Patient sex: F
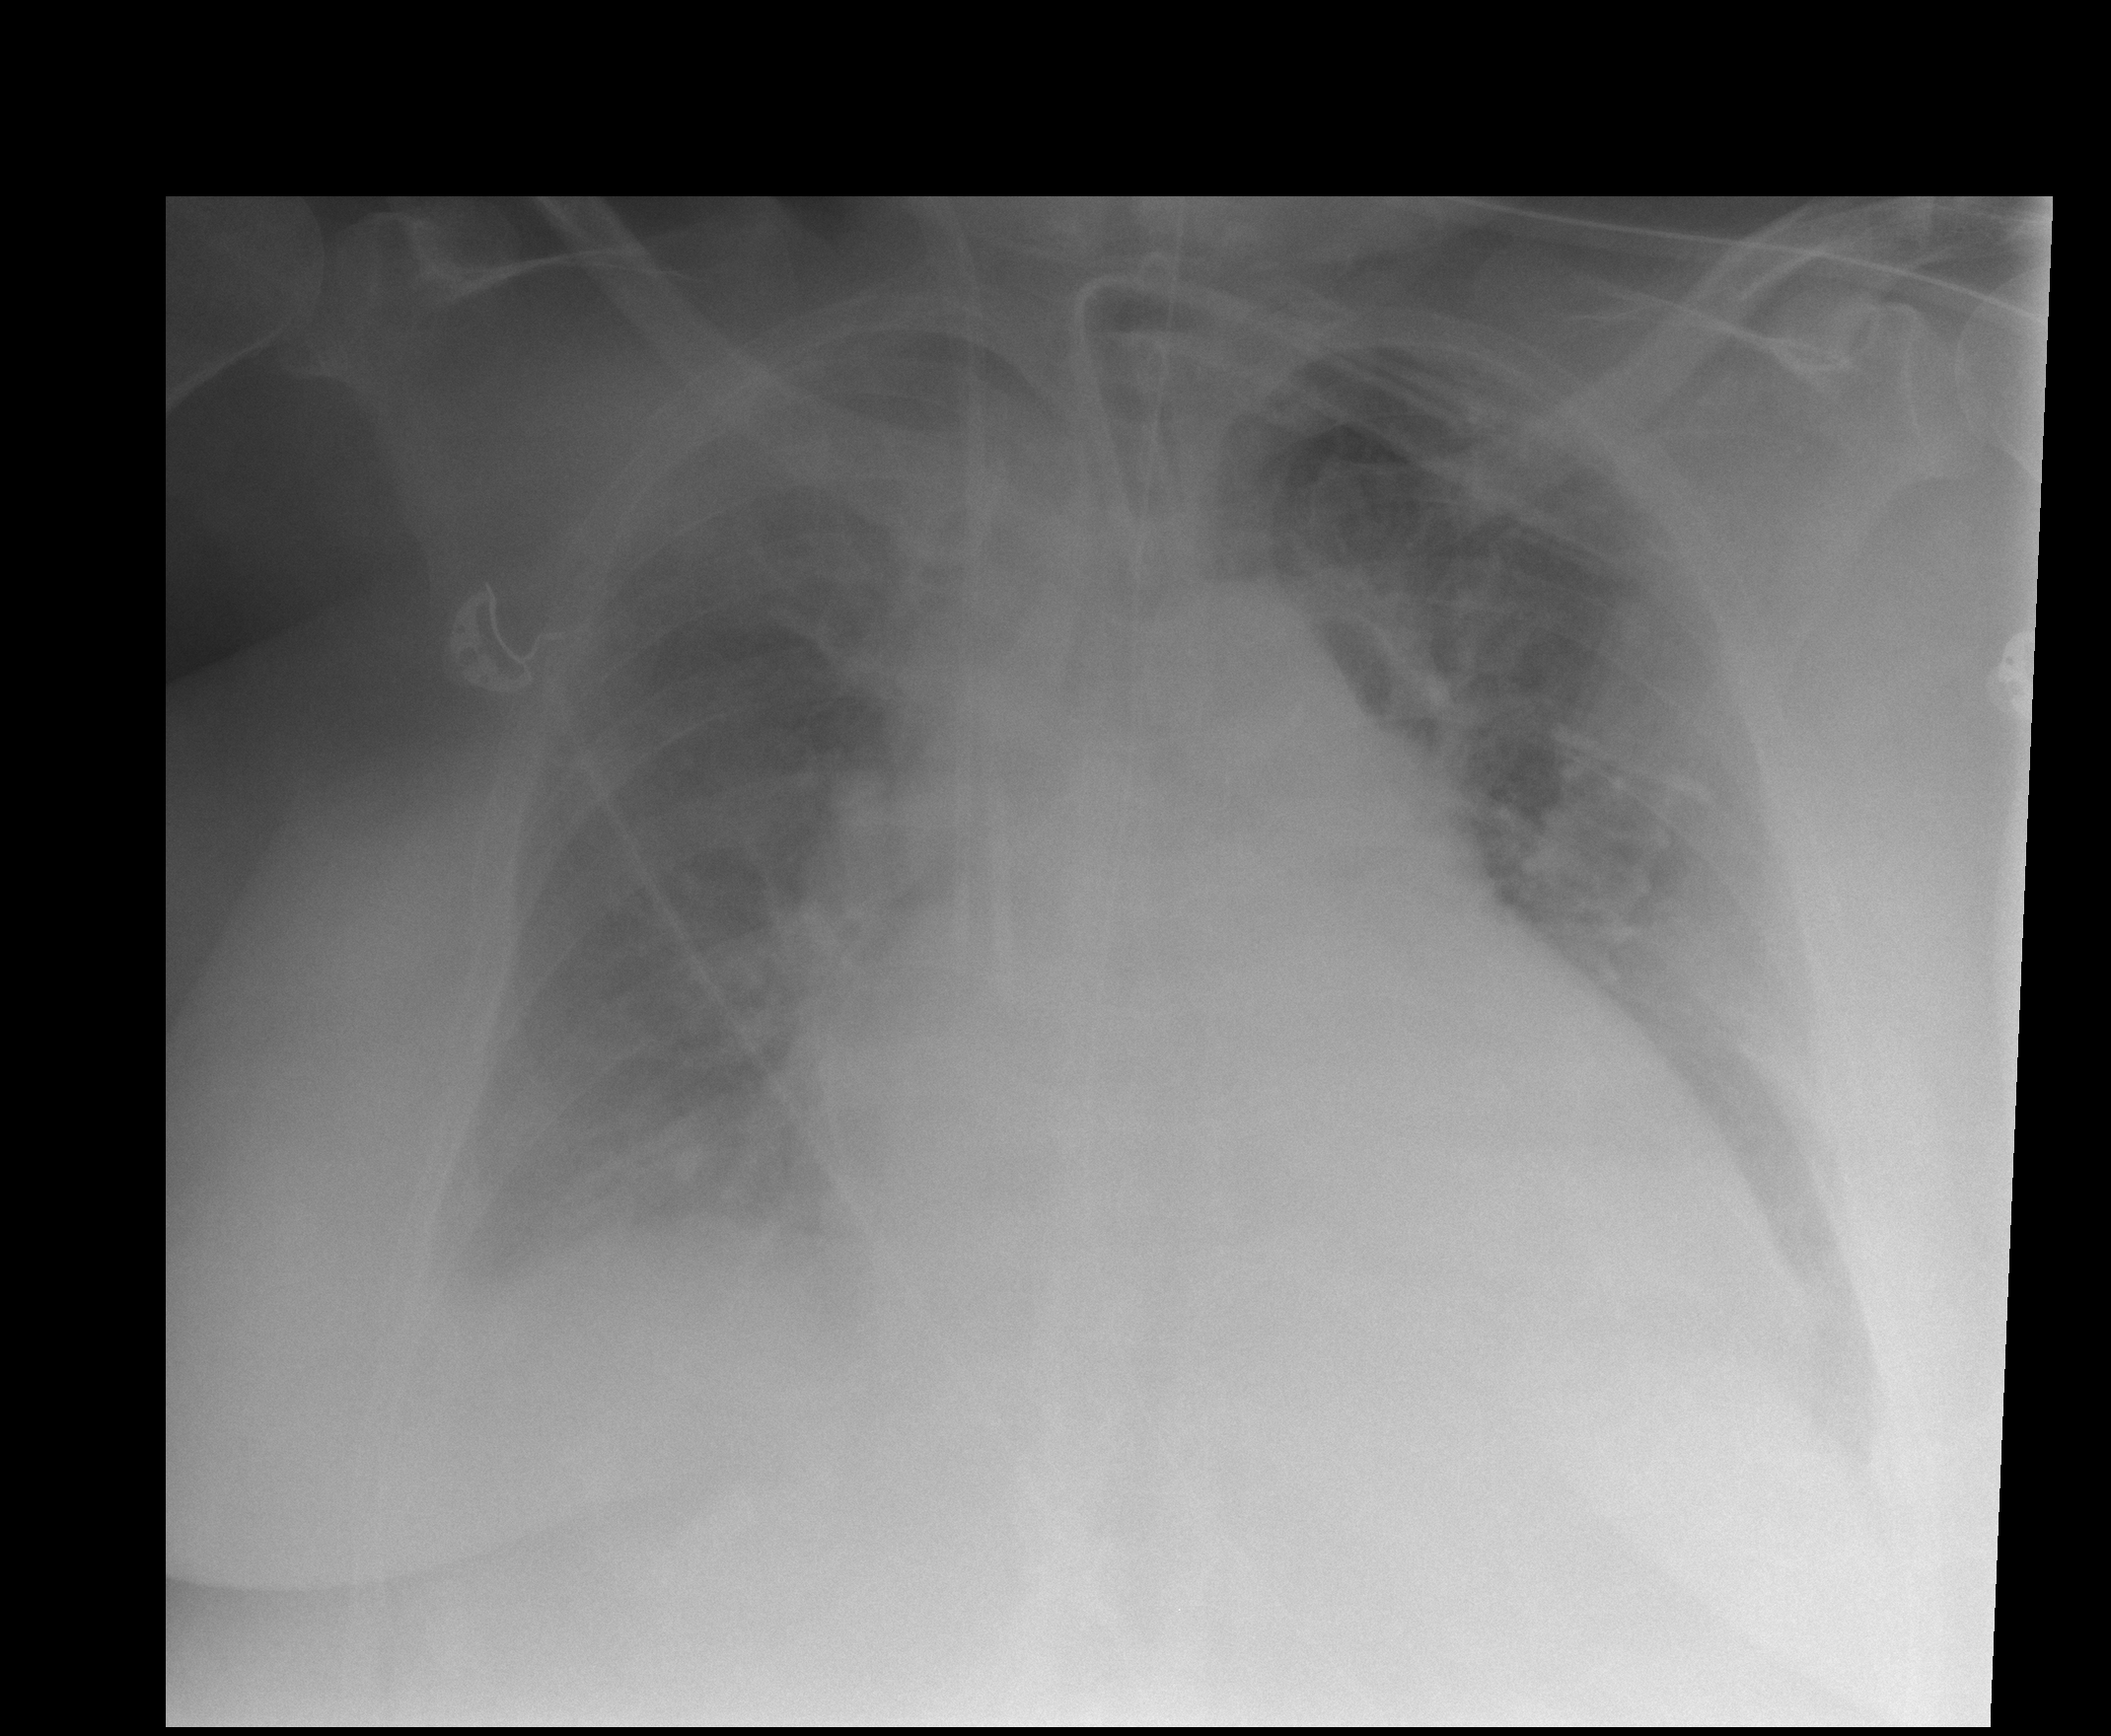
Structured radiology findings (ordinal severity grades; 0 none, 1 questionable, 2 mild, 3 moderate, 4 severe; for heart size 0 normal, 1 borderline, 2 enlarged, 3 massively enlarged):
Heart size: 3
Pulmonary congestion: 2
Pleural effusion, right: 3
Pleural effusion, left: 2
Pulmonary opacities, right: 1
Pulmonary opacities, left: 1
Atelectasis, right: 3
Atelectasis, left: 2